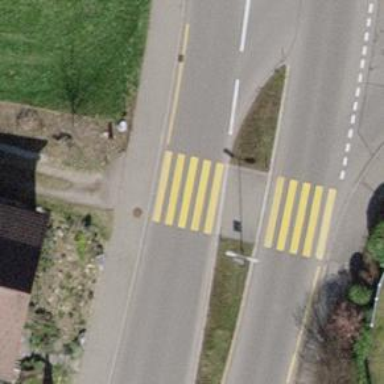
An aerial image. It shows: Uncontrolled road crossing with markings.